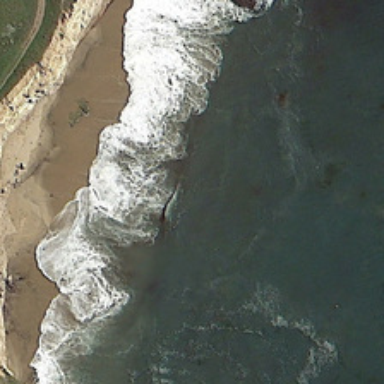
White waves in green ocean is near yellow beach and green meadow .